Question: Can someone who me how to make a progress bar that looks like this in css?

It, obviously will be static, so that I can incrementally increase it manually. There will be about a dozen of them used in a page to demonstrate progress of something. I don't know if CSS is the best way, but thats all I can think of right now.
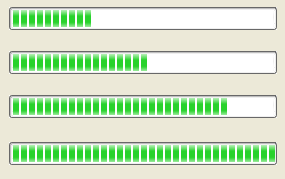
Answer: You can use an <URL>.
'''
<progress max="100" value="60">60%</progress>
'''
See <URL>.